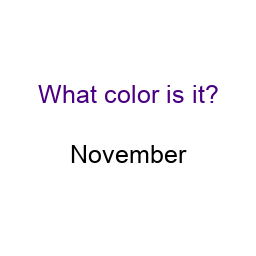
Color: black
Background color: white
Question text color: indigo